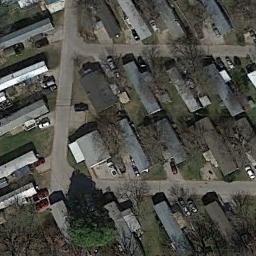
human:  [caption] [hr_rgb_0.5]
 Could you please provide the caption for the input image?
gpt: The mobile home park has some neatly arranged mobile homes and bare trees and some roads go through the mobile home park .

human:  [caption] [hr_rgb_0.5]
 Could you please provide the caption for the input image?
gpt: There are many buildings in the mobile home park .

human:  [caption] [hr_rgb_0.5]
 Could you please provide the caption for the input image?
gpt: Here is a 90 degree turn road with rows of mobile homes on both sides .

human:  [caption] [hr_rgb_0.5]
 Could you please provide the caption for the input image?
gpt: The mobile home park is on the grass next to the road .

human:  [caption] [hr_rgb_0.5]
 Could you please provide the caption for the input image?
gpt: There are some buildings withered trees in the mobile home park .